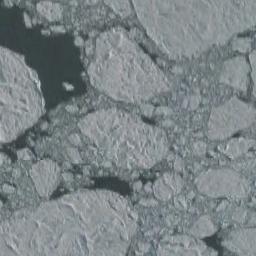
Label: sea_ice